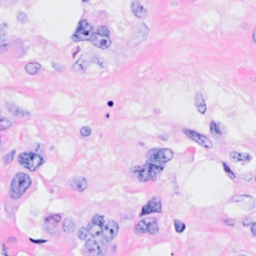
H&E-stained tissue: Breast